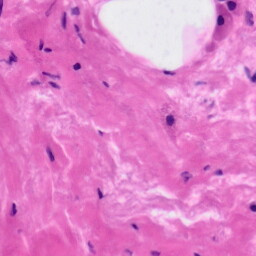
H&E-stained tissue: Tonsil